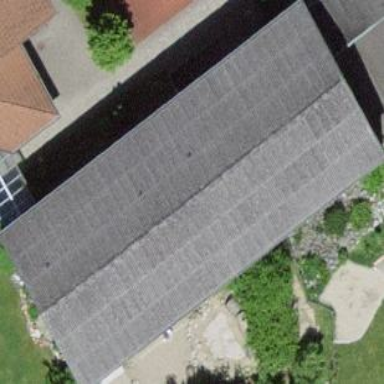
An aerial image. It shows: School building.